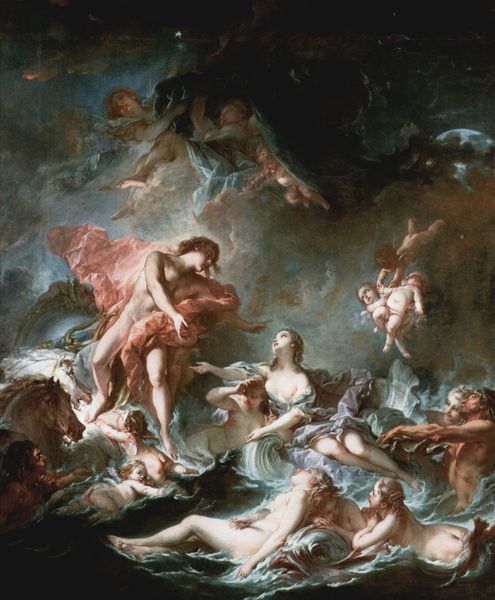
Titel: Sonnenuntergang
Künstler: François Boucher
Standort: London
Institution: Wallace Collection
Schlagwörter: akt, blau, dunkel, flügel, gemälde, gott, hand, himmel, kopf, körper, mann, meer, nackt, schatten, umhang, wasser, weiß, wolken, akte, frauen, grün, menschen, mädchen, ocker, ausschnitt, braun, busen, frau, grau, hell, hintergrund, kleid, licht, männer, nacht, rücken, schwarz, szene, vordergrund, dame, rot, tuch, wolke, malerei, arme, barock, bibel, blass, blicke, mensch, gesten, hände, öl, wind, gewässer, kirche, gewand, haare, stehend, stoff, gewänder, kind, locken, rokoko, rosa, schön, fliegen, kinder, pferd, pferde, engel, putte, putto, beine, gischt, wellen, liebe, liegen, baby, treiben, schaum, flattern, fluten, sturm, unwetter, wehen, weiblich, spielen, detail, woken, faltenwurf, knie, liegend, posen, spiel, mond, antike, gesäss, fuss, stern, schweben, schwimmen, geben, fliegend, nixen, beten, mythologie, gestalten, fisch, männlich, sehnsucht, antik, götter, hilfe, wesen, nymphen, pferdekopf, deckengemälde, putten, helden, putti, nereiden, schwebend, streben, bitten, retten, rettung, fische, deckenmalerei, gleiten, blaub, jungfrauen, himmlisch, neptun, poseidon, patos, flussgott, verlangen, najaden, rösse, po